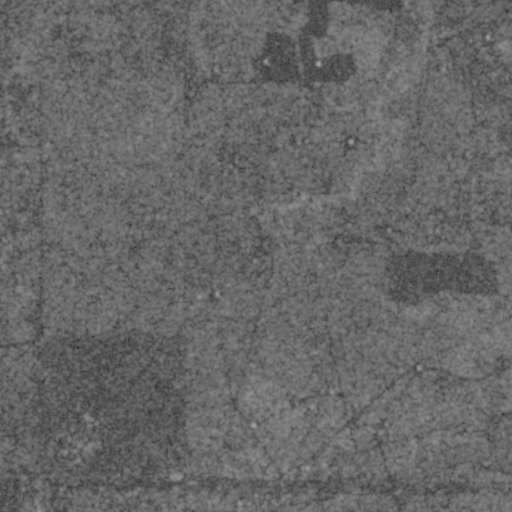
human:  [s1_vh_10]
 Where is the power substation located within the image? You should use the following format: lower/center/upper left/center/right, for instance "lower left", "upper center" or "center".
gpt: The power substation is located in the lower center of the image.
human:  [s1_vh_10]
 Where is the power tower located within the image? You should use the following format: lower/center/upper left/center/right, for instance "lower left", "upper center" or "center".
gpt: The power tower is located in the lower of the image.
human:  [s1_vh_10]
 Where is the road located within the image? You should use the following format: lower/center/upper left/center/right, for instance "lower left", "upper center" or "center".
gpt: There is no road in the image.

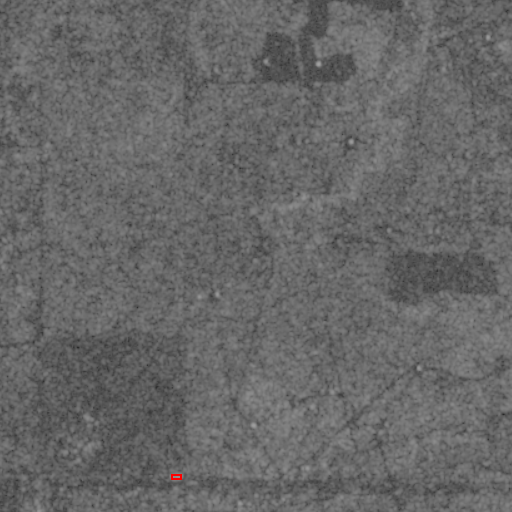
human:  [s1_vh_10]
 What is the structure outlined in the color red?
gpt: The structure outlined in red is a power substation.
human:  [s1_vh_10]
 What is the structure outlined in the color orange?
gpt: There is no orange outline.